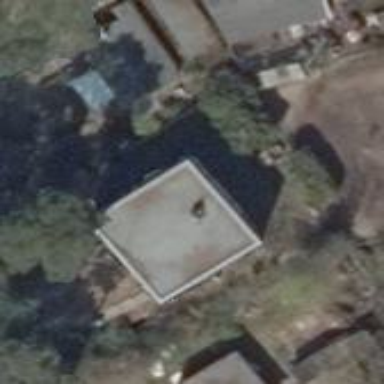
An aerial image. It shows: Detached building with flat roof.